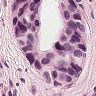
Metastatic tissue present: yes